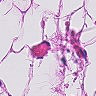
Metastatic tissue present: no